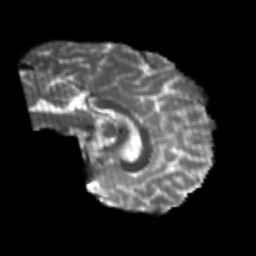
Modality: T2w
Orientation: sagittal
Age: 24
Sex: female
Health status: healthy
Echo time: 0.074 s